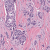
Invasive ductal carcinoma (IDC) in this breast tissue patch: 1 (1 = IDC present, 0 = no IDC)